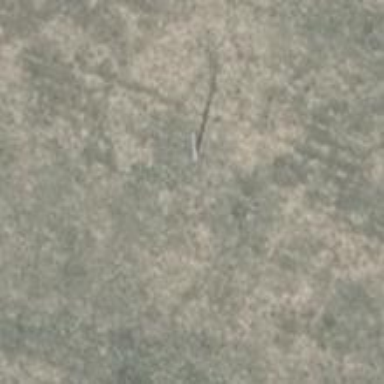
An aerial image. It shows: Power pole.